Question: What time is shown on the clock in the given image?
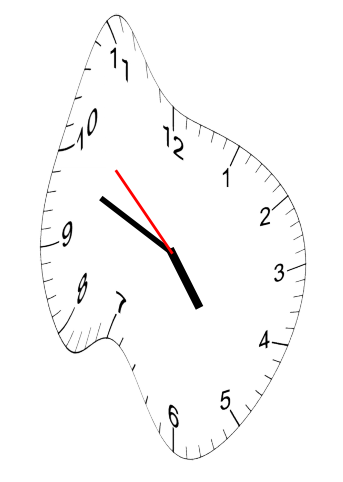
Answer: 04:48:52